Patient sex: M
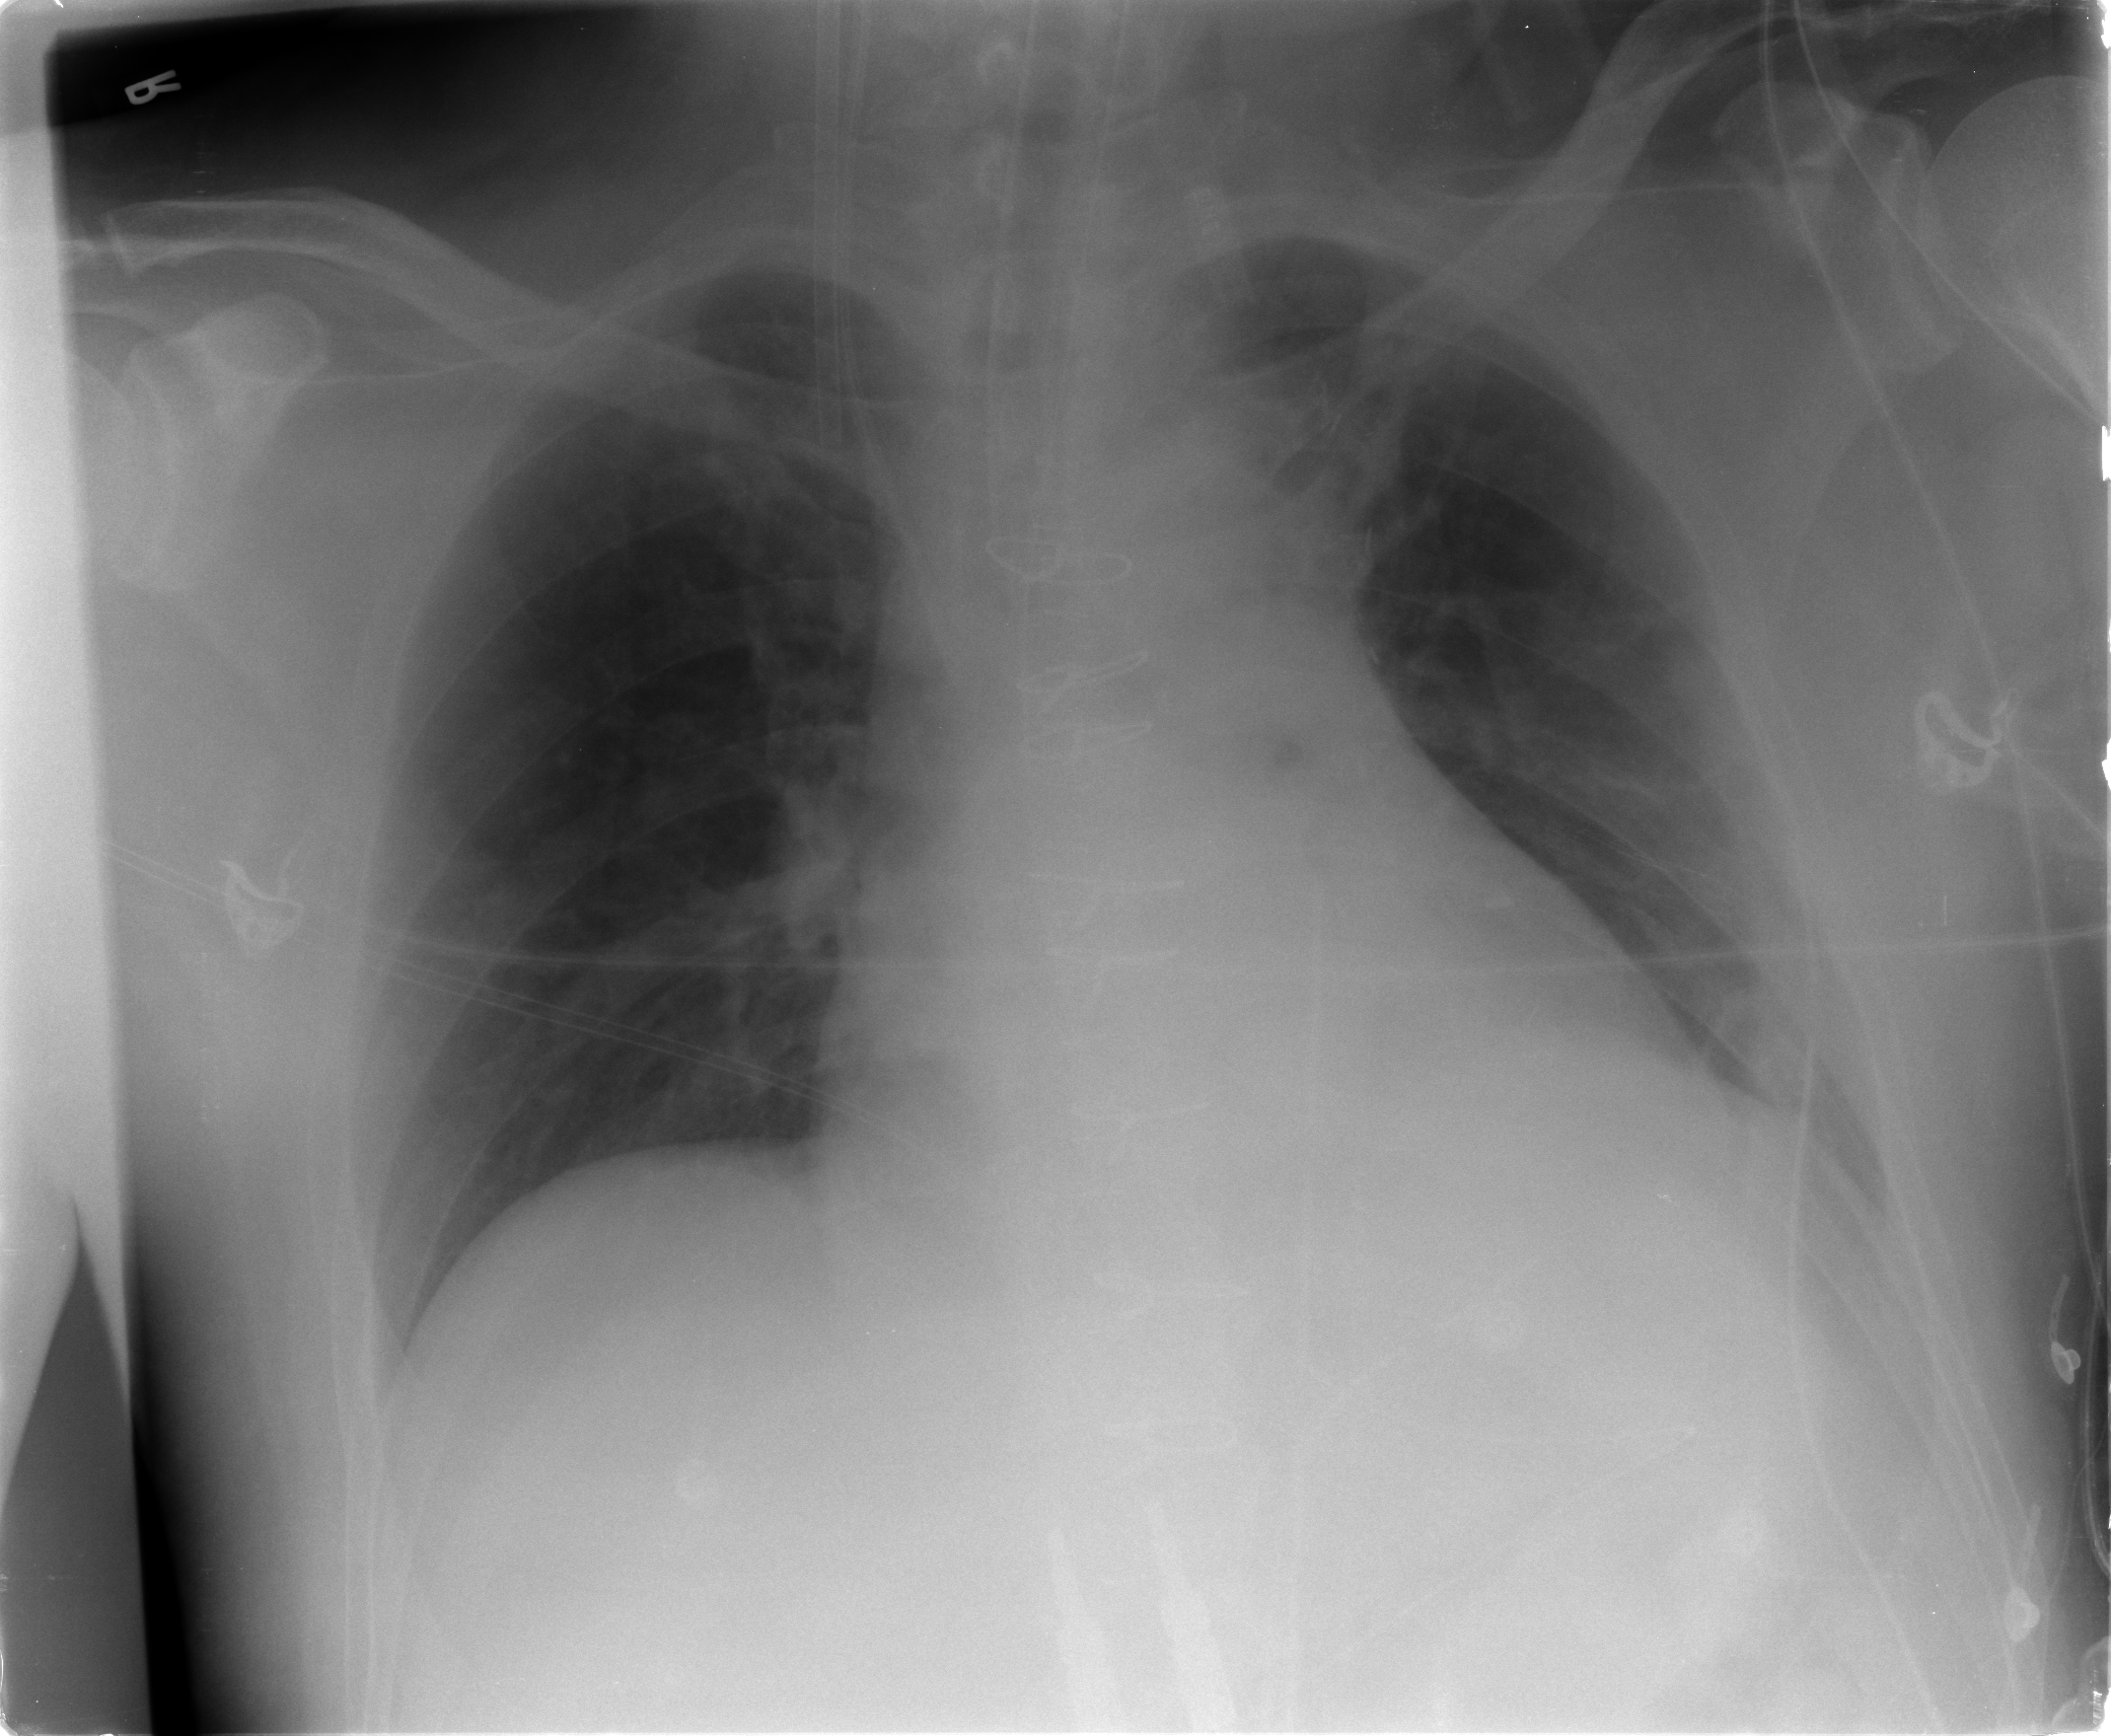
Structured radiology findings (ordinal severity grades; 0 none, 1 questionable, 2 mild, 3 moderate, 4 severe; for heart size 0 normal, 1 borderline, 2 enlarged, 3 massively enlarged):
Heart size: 2
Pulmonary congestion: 0
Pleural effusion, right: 0
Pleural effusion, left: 1
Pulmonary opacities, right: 0
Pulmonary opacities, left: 0
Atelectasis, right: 0
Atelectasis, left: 0